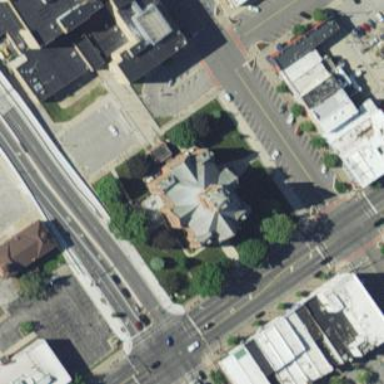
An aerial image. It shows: Public building that serves as courthouse.